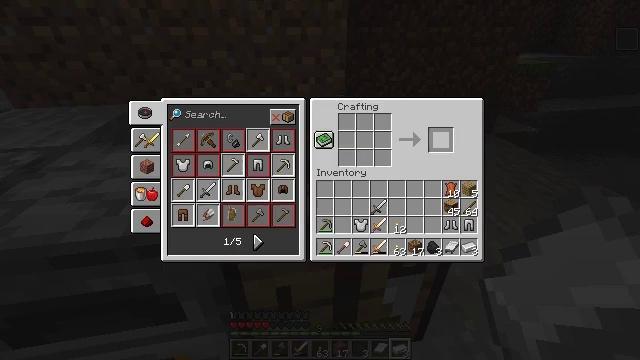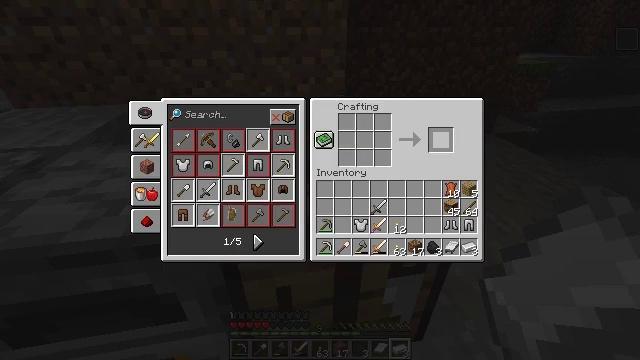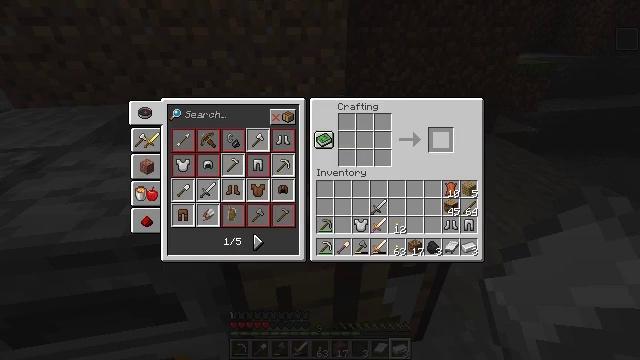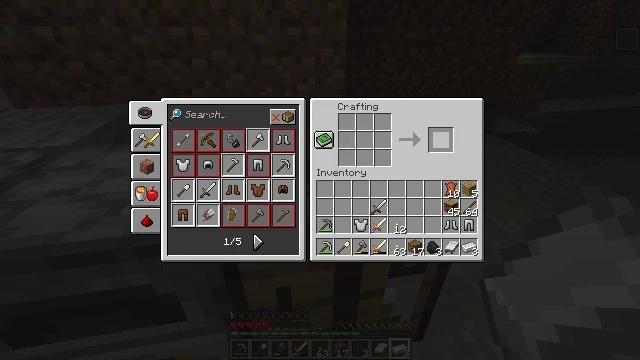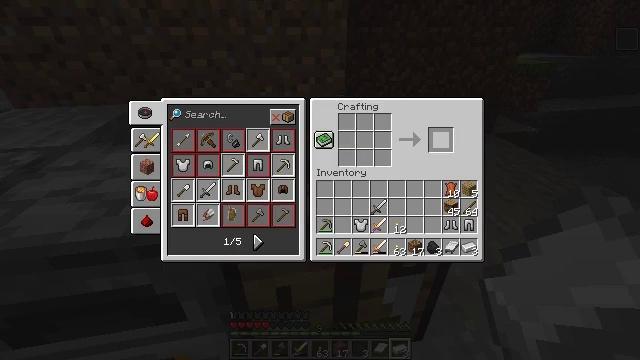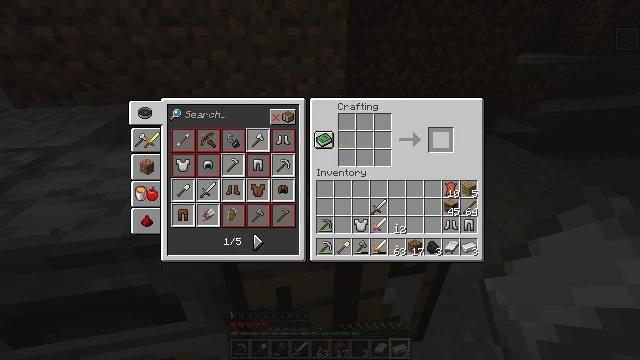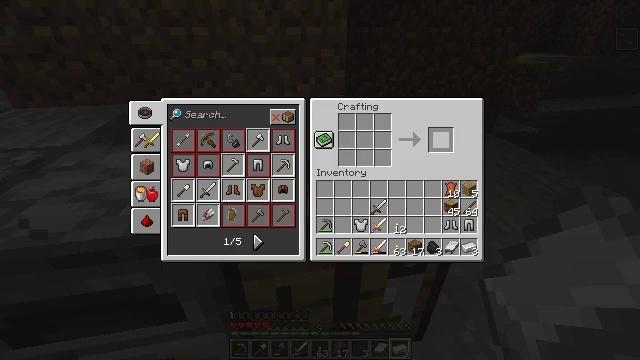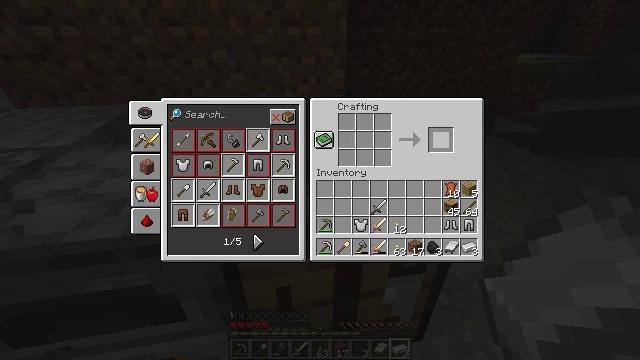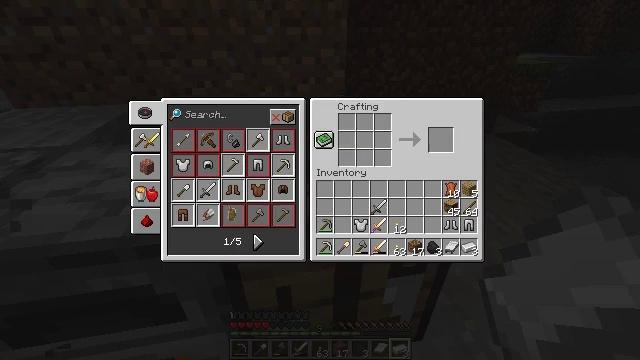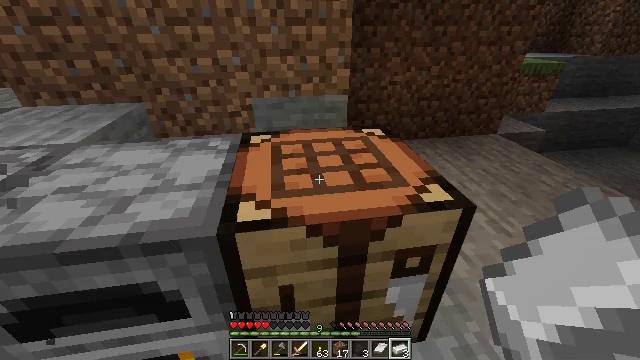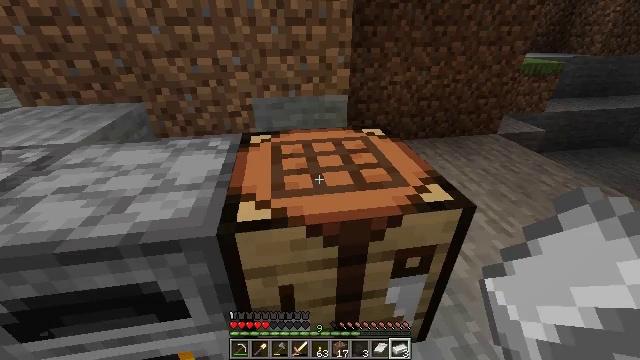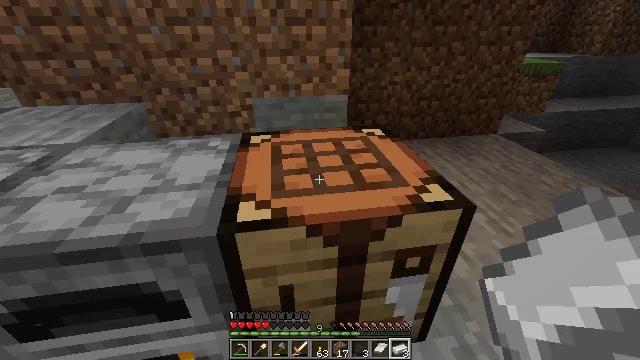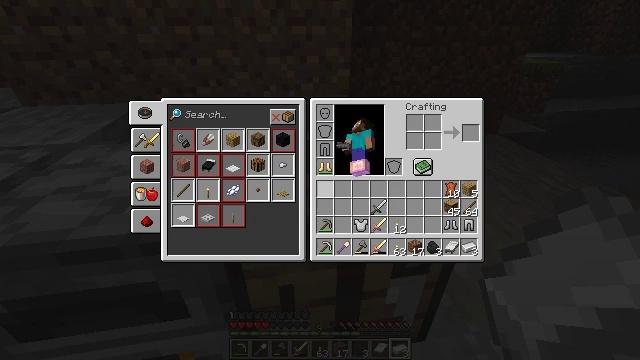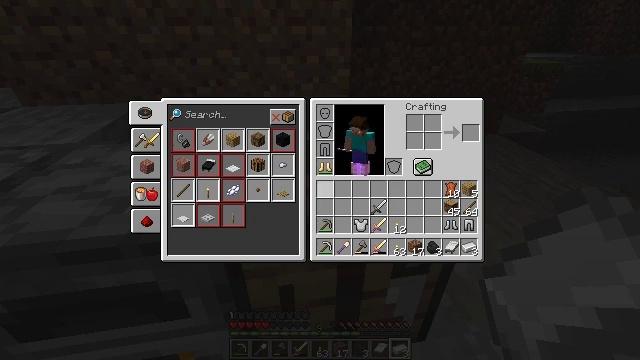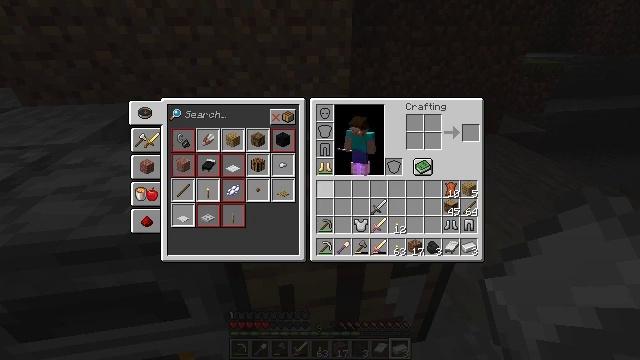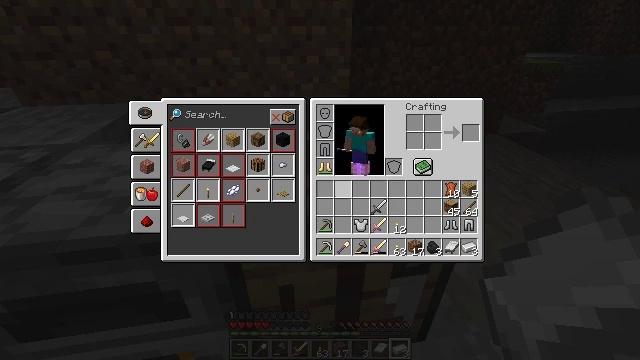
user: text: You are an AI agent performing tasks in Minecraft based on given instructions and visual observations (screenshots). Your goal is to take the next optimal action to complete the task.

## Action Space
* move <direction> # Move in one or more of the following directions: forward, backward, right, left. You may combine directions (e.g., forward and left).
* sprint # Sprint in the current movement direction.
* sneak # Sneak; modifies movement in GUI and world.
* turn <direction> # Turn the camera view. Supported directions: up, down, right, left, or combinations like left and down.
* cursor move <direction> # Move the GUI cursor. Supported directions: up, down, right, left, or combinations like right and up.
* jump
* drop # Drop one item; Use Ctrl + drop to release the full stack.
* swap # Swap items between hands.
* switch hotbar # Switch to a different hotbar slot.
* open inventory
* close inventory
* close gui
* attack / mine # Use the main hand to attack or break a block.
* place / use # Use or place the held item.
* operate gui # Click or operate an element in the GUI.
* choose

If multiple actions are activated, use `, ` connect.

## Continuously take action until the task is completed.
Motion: motion action
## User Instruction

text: Remove golden boots from the inventory.
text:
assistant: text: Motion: sneak, open gui
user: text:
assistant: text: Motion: sneak
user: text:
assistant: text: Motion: sneak
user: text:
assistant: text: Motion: sneak
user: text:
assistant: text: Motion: sneak
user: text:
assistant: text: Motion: no_op
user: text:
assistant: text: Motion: no_op
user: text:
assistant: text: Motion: no_op
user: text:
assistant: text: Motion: no_op
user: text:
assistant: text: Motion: close gui
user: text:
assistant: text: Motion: no_op
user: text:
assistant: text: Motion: open inventory
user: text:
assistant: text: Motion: open inventory
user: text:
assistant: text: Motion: open inventory
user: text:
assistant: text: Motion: no_op
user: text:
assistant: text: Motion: cursor move right and down
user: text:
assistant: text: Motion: sneak, cursor move right and down
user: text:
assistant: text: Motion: sneak, cursor move right and down
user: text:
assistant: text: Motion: sneak
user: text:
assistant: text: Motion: sneak
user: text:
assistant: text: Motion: sneak
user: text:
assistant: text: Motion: sneak
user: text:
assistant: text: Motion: sneak
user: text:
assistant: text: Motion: sneak
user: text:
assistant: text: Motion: sneak
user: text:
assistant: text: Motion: sneak, choose
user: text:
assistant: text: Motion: sneak, choose
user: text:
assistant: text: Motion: sneak, cursor move right
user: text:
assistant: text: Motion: sneak, cursor move right
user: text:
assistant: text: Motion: sneak, choose